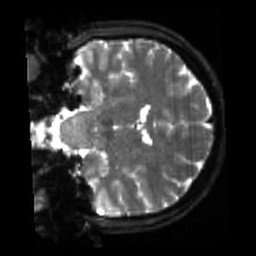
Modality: sbref
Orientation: coronal
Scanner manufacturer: siemens
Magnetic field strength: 3 T
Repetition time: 4 s
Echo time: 0.0594 s